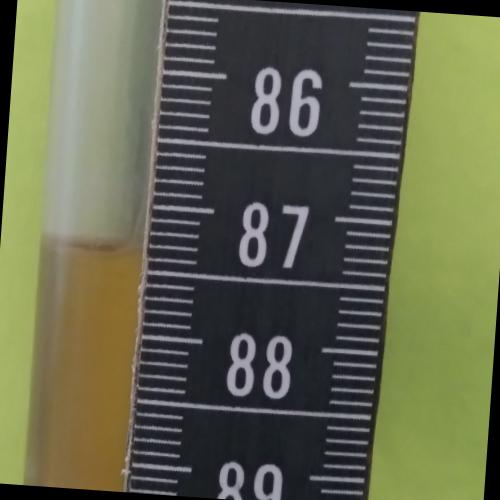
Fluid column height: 87.3 cm